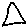
Label: triangle